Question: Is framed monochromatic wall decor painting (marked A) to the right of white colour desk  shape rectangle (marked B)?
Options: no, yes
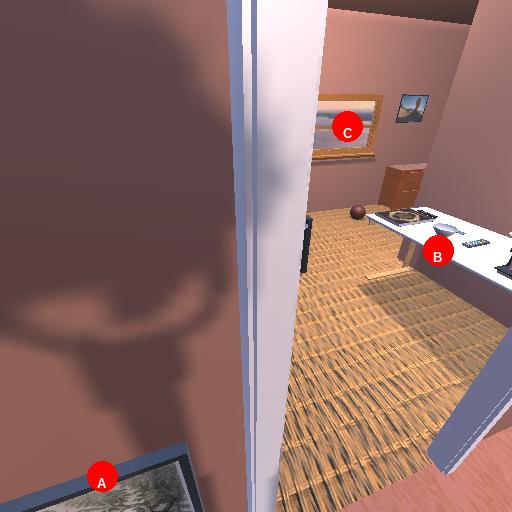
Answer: no